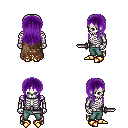
a pixel art fantasy rpg character, male body template, skeleton, brown tattered cape, teal pants, purple unkempt hairstyle, gold boots, dagger, four views (front, back, left, right), 2x2 character sprite sheet, small pixel art, hard edges, no anti-aliasing